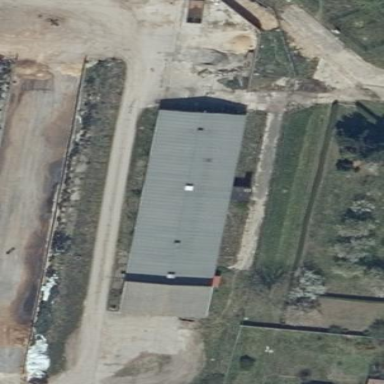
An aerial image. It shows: Gabled grey-colored farm auxiliary building with the roof oriented along its structure.